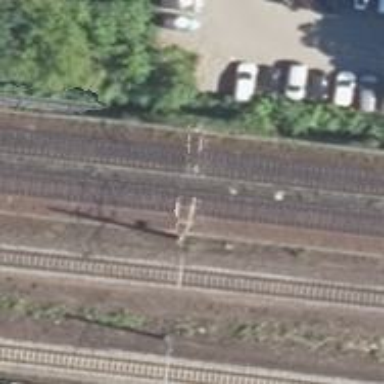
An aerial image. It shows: Railway milestone with catenary mast.